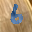
Label: 6